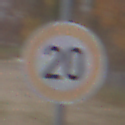
Verkehrszeichen: Geschwindigkeit20
Umgebung: Outdoor, Nature
Tageszeit: MorningAfternoon
Wetter: Overcast
Licht: Natural
Jahreszeit: NotSpecified
Kontrast: LowContrast